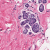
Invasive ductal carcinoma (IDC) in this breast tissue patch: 0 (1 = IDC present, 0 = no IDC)